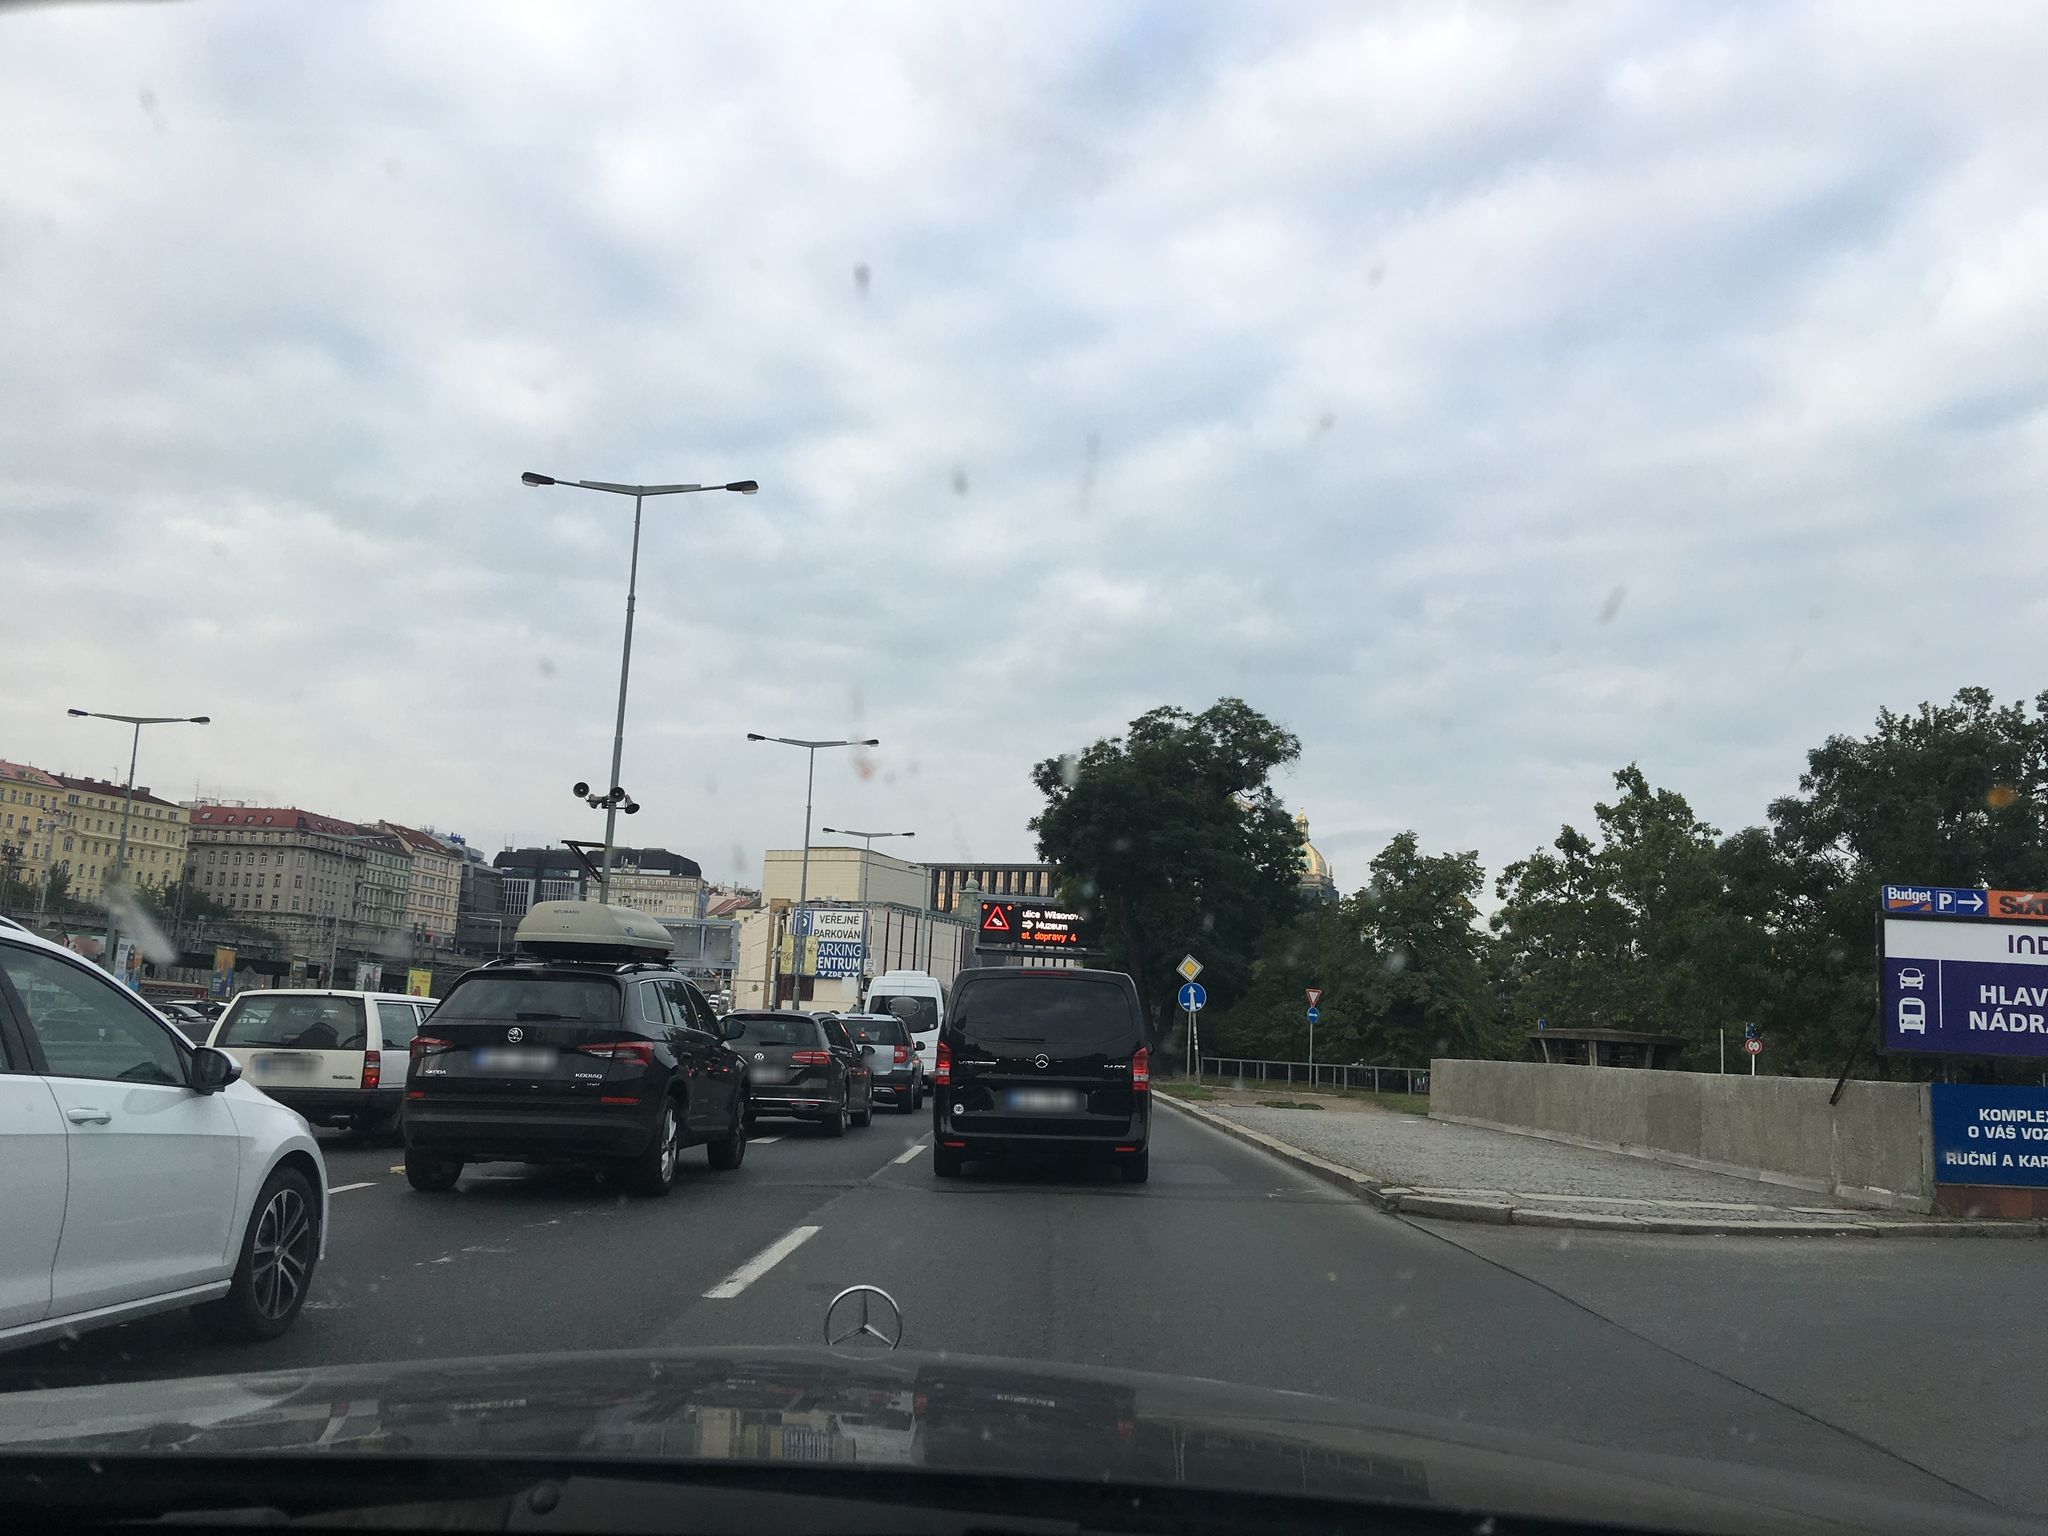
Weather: cloudy
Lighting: day
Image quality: good
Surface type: driving surface
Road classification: steps, footway
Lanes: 3
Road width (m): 1.5
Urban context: urban centre
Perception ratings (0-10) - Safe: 1.79, Lively: 6.35, Beautiful: 1.81, Boring: 3, Depressing: 4.38, Wealthy: 5.68